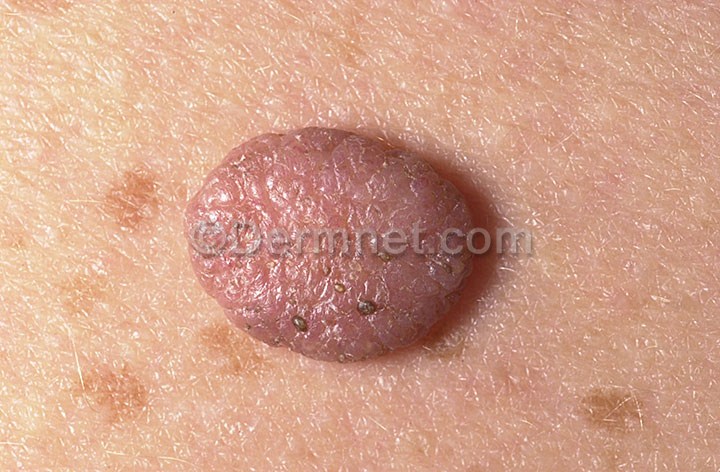
Disease: Melanoma Skin Cancer Nevi and Moles